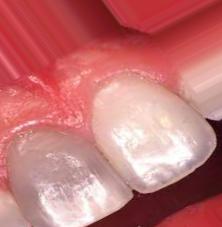
Condition: Tooth Discoloration